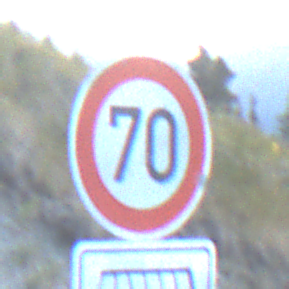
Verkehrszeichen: Geschwindigkeit70
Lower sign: HinweisDurchSinnbild13
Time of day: SunriseSunset
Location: Outdoor (RoadRail)
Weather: Clear
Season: NotSpecified
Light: Natural